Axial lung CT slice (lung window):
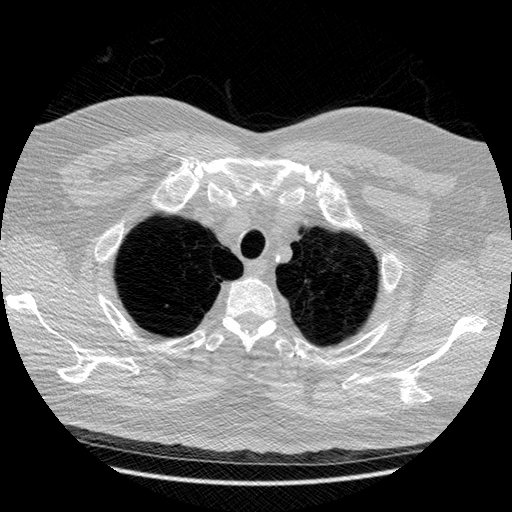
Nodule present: no